Question: I'm very new to working with image processing at a low level and have just had a go at implementing a gaussian kernel with both GPU and CPU - however both yield the same output, an image which is severely skewed by a grid:

I'm aware I could use OpenCV's pre-built functions to handle the filters, but I wanted to learn the methodology behind it, so I built my own.
Convolution kernel:
'''
// Convolution kernel - this manipulates the given channel and writes out a new blurred channel.
void convoluteChannel_cpu(
const unsigned char* const channel, // Input channel
unsigned char* const channelBlurred, // Output channel
const size_t numRows, const size_t numCols, // Channel width/height (rows, cols)
const float *filter, // The weight of sigma, to convulge
const int filterWidth // This is normally a sample of 9
)
{
// Loop through the images given R, G or B channel
for(int rows = 0; rows < (int)numRows; rows++)
{
for(int cols = 0; cols < (int)numCols; cols++)
{
// Declare new pixel colour value
float newColor = 0.f;
// Loop for every row along the stencil size (3x3 matrix)
for(int filter_x = -filterWidth/2; filter_x <= filterWidth/2; filter_x++)
{
// Loop for every col along the stencil size (3x3 matrix)
for(int filter_y = -filterWidth/2; filter_y <= filterWidth/2; filter_y++)
{
// Clamp to the boundary of the image to ensure we don't access a null index.
int image_x = __min(__max(rows + filter_x, 0), static_cast<int>(numRows -1));
int image_y = __min(__max(cols + filter_y, 0), static_cast<int>(numCols -1));
// Assign the new pixel value to the current pixel, numCols and numRows are both 3, so we only
// need to use one to find the current pixel index (similar to how we find the thread in a block)
float pixel = static_cast<float>(channel[image_x * numCols + image_y]);
// Sigma is the new weight to apply to the image, we perform the equation to get a radnom weighting,
// if we don't do this the image will become choppy.
float sigma = filter[(filter_x + filterWidth / 2) * filterWidth + filter_y + filterWidth/2];
//float sigma = 1 / 81.f;
// Set the new pixel value
newColor += pixel * sigma;
}
}
// Set the value of the next pixel at the current image index with the newly declared color
channelBlurred[rows * numCols + cols] = newColor;
}
}
}
'''
I call this 3 times from another method which splits the image into respective R, G, B channels, but I don't believe this would cause the image to be so severely mutated.
Has anybody encountered a problem similar to this before, and if so how did you solve it?
Channel Splitting Func:
'''
void gaussian_cpu(
const uchar4* const rgbaImage, // Our input image from the camera
uchar4* const outputImage, // The image we are writing back for display
size_t numRows, size_t numCols, // Width and Height of the input image (rows/cols)
const float* const filter, // The value of sigma
const int filterWidth // The size of the stencil (3x3) 9
)
{
// Build an array to hold each channel for the given image
unsigned char *r_c = new unsigned char[numRows * numCols];
unsigned char *g_c = new unsigned char[numRows * numCols];
unsigned char *b_c = new unsigned char[numRows * numCols];
// Build arrays for each of the output (blurred) channels
unsigned char *r_bc = new unsigned char[numRows * numCols];
unsigned char *g_bc = new unsigned char[numRows * numCols];
unsigned char *b_bc = new unsigned char[numRows * numCols];
// Separate the image into R,G,B channels
for(size_t i = 0; i < numRows * numCols; i++)
{
uchar4 rgba = rgbaImage[i];
r_c[i] = rgba.x;
g_c[i] = rgba.y;
b_c[i] = rgba.z;
}
// Convolute each of the channels using our array
convoluteChannel_cpu(r_c, r_bc, numRows, numCols, filter, filterWidth);
convoluteChannel_cpu(g_c, g_bc, numRows, numCols, filter, filterWidth);
convoluteChannel_cpu(b_c, b_bc, numRows, numCols, filter, filterWidth);
// Recombine the channels to build the output image - 255 for alpha as we want 0 transparency
for(size_t i = 0; i < numRows * numCols; i++)
{
uchar4 rgba = make_uchar4(r_bc[i], g_bc[i], b_bc[i], 255);
outputImage[i] = rgba;
}
}
'''
Calling the kernel
'''
while(gpu_frames > 0)
{
//cout << gpu_frames << "
";
camera >> frameIn;
// Allocate I/O Pointers
beginStream(&h_inputFrame, &h_outputFrame, &d_inputFrame, &d_outputFrame, &d_redBlurred, &d_greenBlurred, &d_blueBlurred, &_h_filter, &filterWidth, frameIn);
// Show the source image
imshow("Source", frameIn);
g_timer.Start();
// Allocate mem to GPU
allocateMemoryAndCopyToGPU(numRows(), numCols(), _h_filter, filterWidth);
// Apply the gaussian kernel filter and then free any memory ready for the next iteration
gaussian_gpu(h_inputFrame, d_inputFrame, d_outputFrame, numRows(), numCols(), d_redBlurred, d_greenBlurred, d_blueBlurred, filterWidth);
// Output the blurred image
cudaMemcpy(h_outputFrame, d_frameOut, sizeof(uchar4) * numPixels(), cudaMemcpyDeviceToHost);
g_timer.Stop();
cudaDeviceSynchronize();
gpuTime += g_timer.Elapsed();
cout << "Time for this kernel " << g_timer.Elapsed() << "
";
Mat outputFrame(Size(numCols(), numRows()), CV_8UC1, h_outputFrame, Mat::AUTO_STEP);
clean_mem();
imshow("Dest", outputFrame);
// 1ms delay to prevent system from being interrupted whilst drawing the new frame
waitKey(1);
gpu_frames--;
}
'''
And then within the beginStream() method, images are converted to uchar4:
'''
// Allocate host variables, casting the frameIn and frameOut vars to uchar4 elements, these will
// later be processed by the kernel
*h_inputFrame = (uchar4 *)frameIn.ptr<unsigned char>(0);
*h_outputFrame = (uchar4 *)frameOut.ptr<unsigned char>(0);
'''
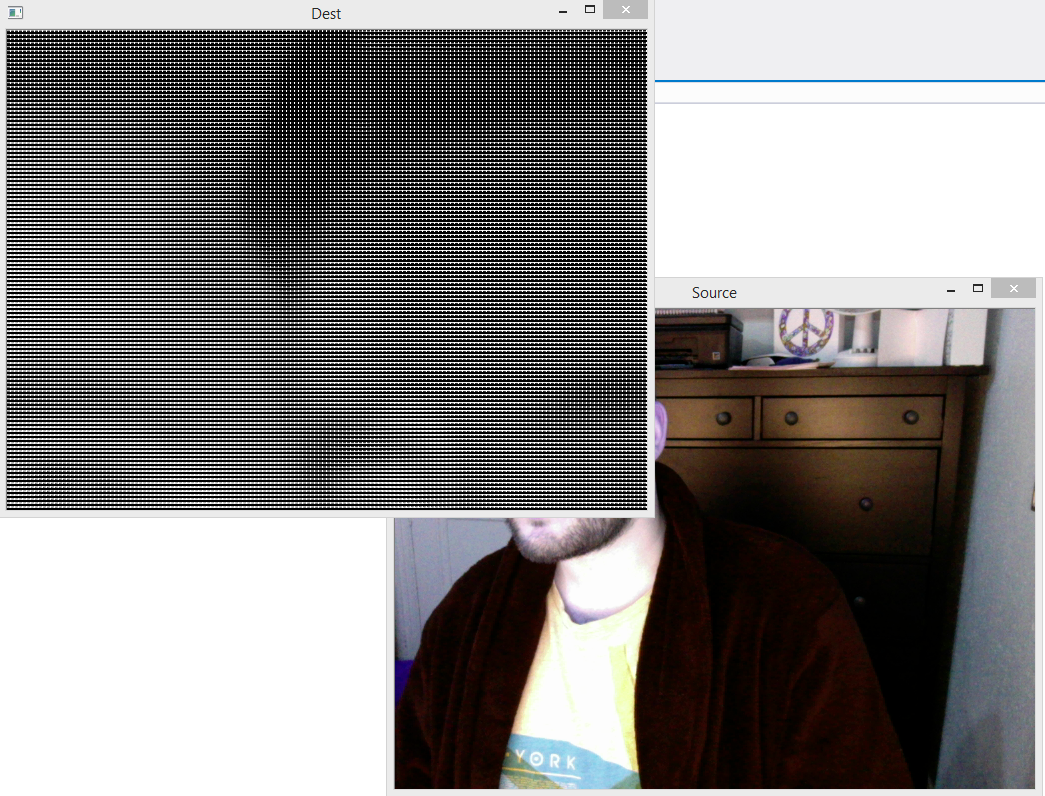
Answer: There are many doubts in the problem.
At the start of the code, its mentioned that the filter width is 9, thus making it a 9x9 kernel. But in some other comments its said to be 3. So I am guessing that you are actually using a 9x9 kernel and the filter do have the 81 weights in them.
But the above output can never be due to the above mentioned confusion.
uchar4 is of 4-byte size. Thus in gaussian_cpu while splitting the data by running the loop over rgbaImage[i] on an image that doesnot contain alpha value (it could be inferred from the above mentioned loop that alpha is not present) what actually gets done is that your are copying R1,G2,B3,R5,G6,B7 and so on to the red-channel. Better you initially try the code on a grayscale image and make sure you are using uchar instead of uchar4.
The output image seems exactly 1/3rd the width of the original image, which makes the above assumption to be true.
Is the input rgbaImage to guassian_cpu function RGBA or RGB? videoCapture must be giving a 3 channel output. The initialization of '*h_inputFrame' (to uchar4) itself is wrong as its pointing to 3 channel data.
Similarly the output data is four channel data, but 'Mat outputFrame' is declared as a single channel which points to this four channel data. Try Mat outputFrame as '8UC3 type' and see the result.
Also, how is the code working, the guassian_cpu() function has 7 input parameters in the definition, but when you call the function 8 parameters are used. Hope this is just a typo.